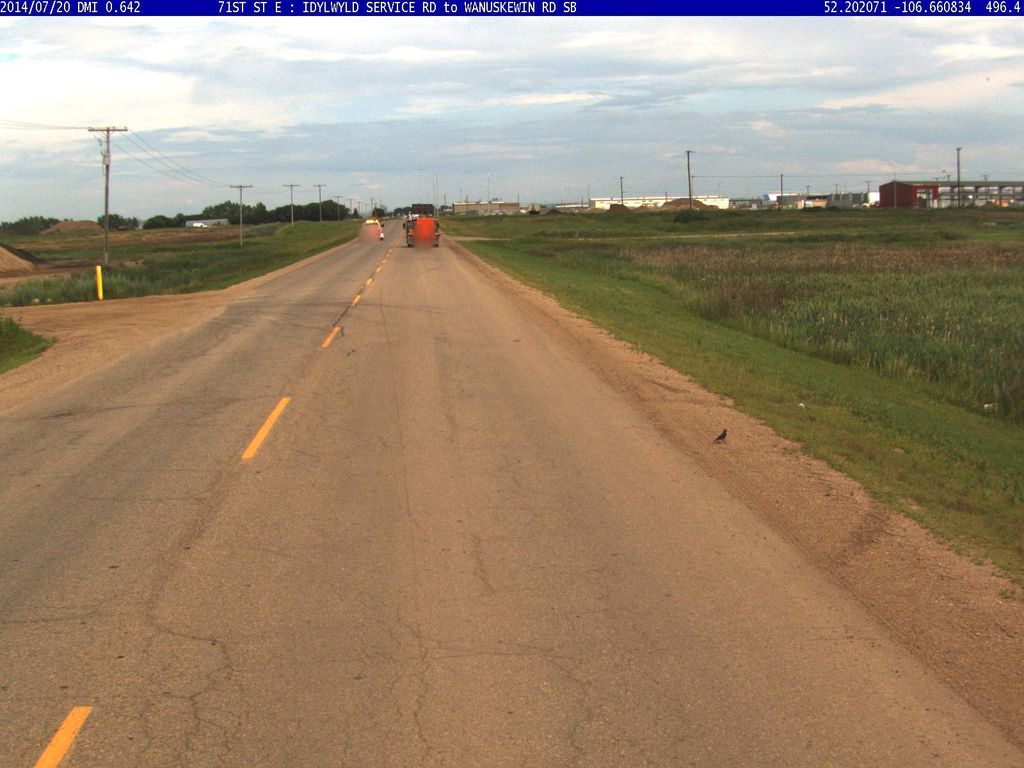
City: saskatoon